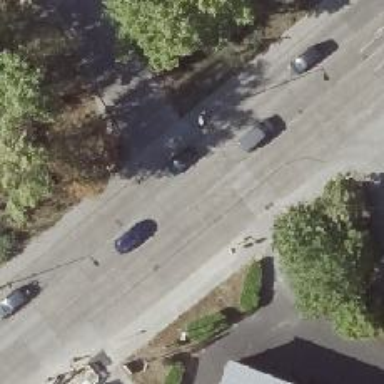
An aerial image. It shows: Secondary road with separate sidewalks on both sides. The road has asphalt surface.